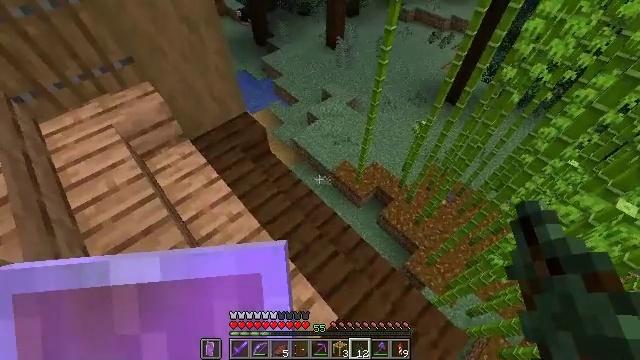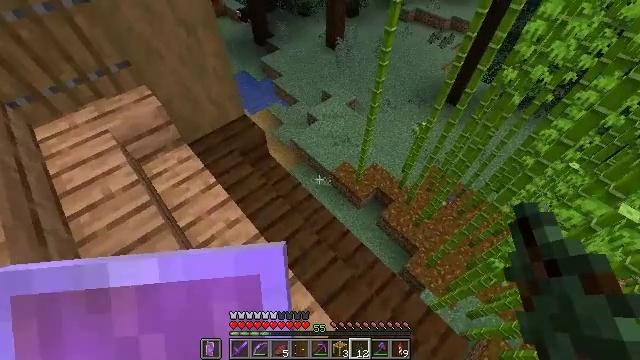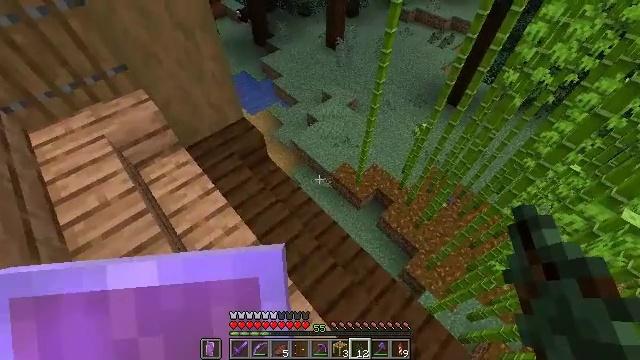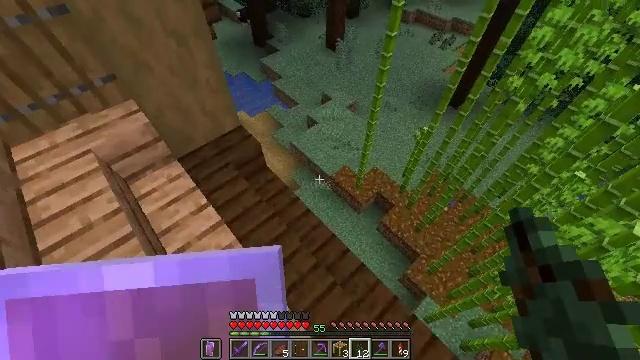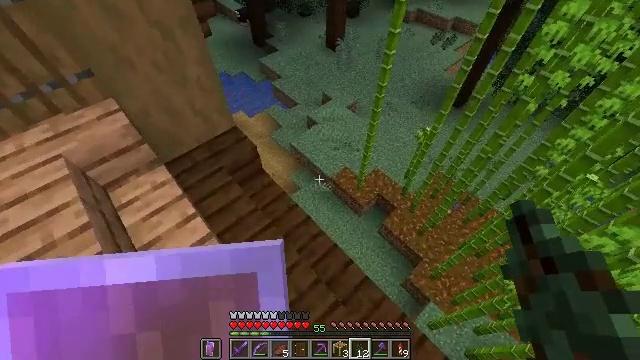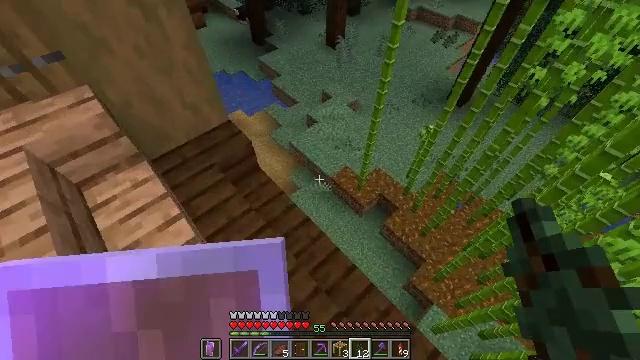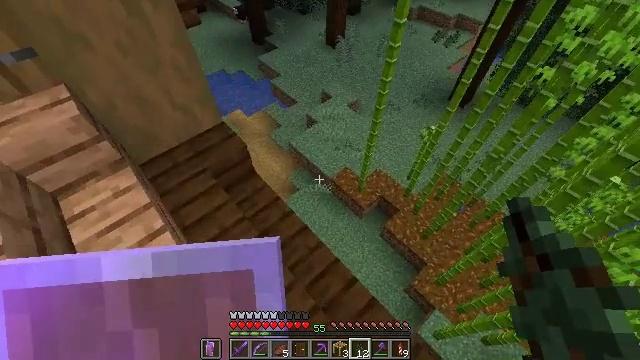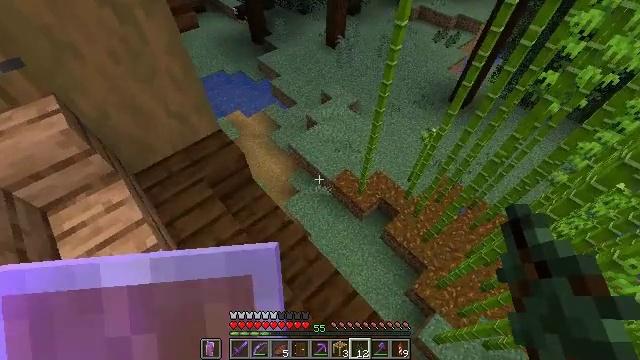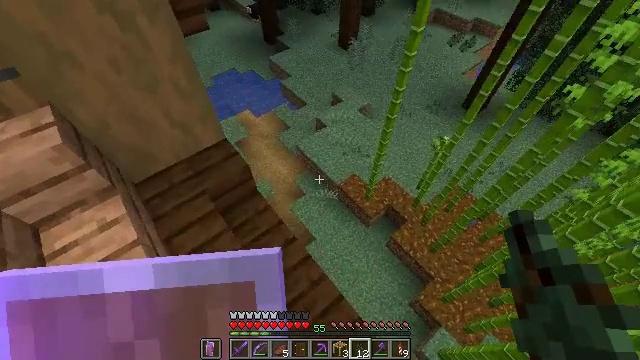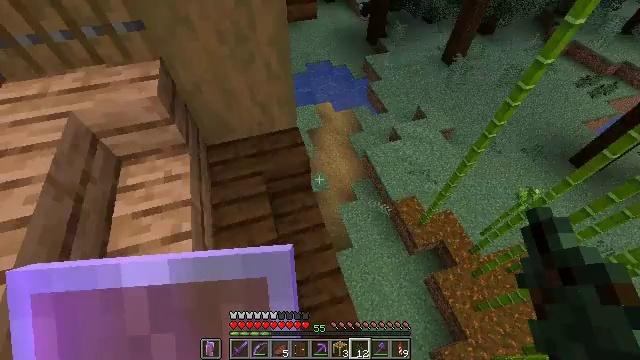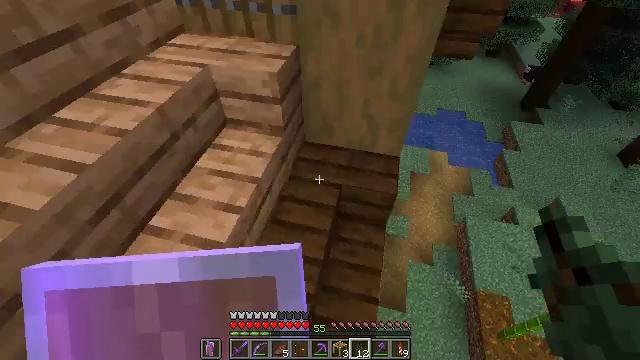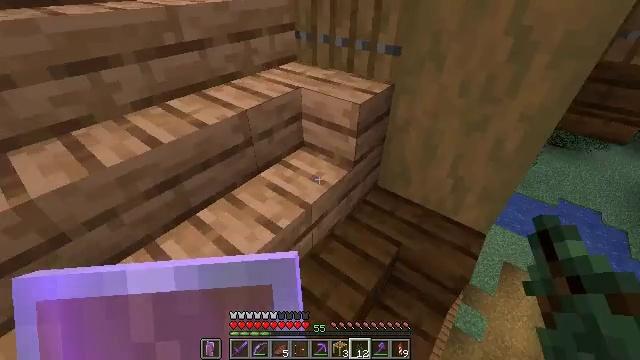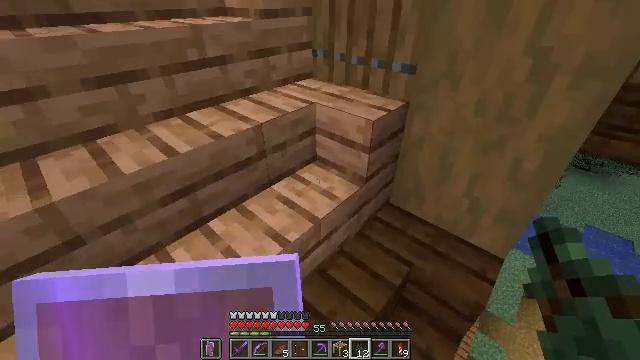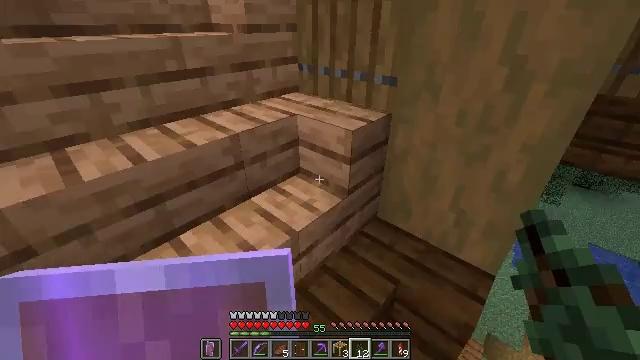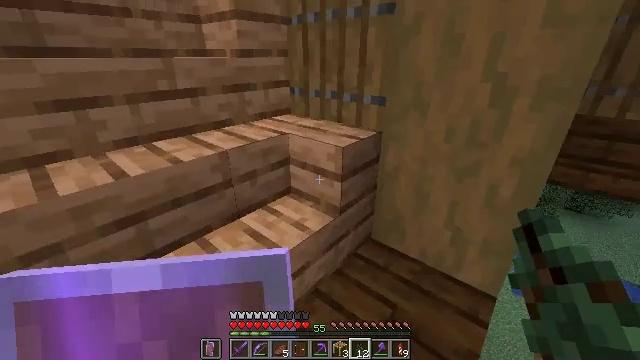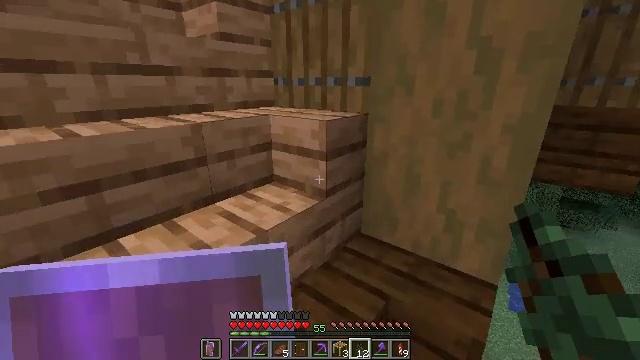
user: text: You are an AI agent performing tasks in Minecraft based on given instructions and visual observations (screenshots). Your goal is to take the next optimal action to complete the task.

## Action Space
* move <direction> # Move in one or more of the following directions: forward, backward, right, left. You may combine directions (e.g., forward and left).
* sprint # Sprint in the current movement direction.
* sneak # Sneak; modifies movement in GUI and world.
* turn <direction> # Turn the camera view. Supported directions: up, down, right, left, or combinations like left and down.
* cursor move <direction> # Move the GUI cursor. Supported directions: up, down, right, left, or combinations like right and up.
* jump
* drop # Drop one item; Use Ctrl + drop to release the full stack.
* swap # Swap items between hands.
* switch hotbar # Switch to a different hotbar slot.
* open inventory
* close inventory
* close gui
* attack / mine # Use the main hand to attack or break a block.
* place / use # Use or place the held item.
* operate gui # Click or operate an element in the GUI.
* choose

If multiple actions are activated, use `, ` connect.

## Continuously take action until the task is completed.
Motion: motion action
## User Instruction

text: Left click to mine the brown shulker box.
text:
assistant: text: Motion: move forward
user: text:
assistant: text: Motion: move forward
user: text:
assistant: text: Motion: move forward
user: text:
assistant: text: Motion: move forward
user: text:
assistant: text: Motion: move forward
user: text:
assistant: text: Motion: move forward
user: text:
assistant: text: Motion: move forward
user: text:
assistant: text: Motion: move forward, turn left
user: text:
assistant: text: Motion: move forward, turn left
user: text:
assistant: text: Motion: turn left and up
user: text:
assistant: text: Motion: turn left and up
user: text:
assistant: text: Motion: turn left and up
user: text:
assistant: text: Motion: turn up
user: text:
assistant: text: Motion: turn right and up
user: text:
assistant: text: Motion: turn right and up
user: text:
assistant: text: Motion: turn right and up
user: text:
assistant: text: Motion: turn right and up
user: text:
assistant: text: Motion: turn right and up
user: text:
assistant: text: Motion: no_op
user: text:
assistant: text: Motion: move forward
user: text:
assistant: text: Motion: move forward
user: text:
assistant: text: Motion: move forward
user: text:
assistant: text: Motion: move forward and move left
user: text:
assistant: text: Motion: move forward and move left
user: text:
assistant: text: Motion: move forward and move left
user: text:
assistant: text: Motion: move forward and move left
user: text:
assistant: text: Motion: no_op
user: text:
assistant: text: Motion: no_op
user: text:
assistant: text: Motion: no_op
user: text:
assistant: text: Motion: turn right and up